Field crop: maize
Growth stage: 2
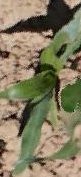
Species: maize